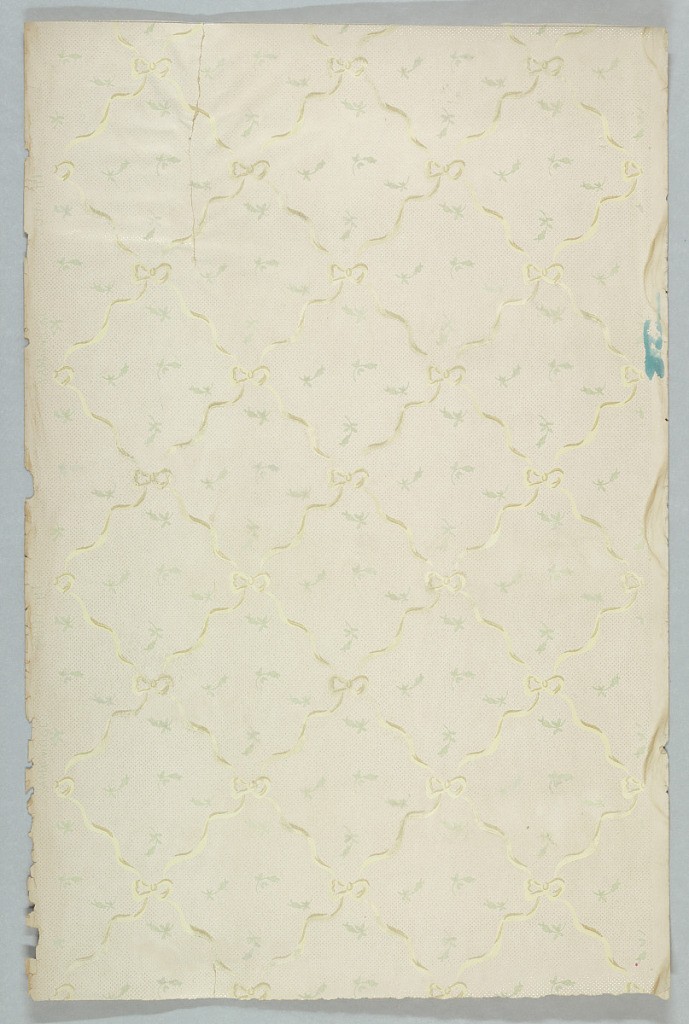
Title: Ceiling paper
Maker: Maxwell & Co., S.A., Chicago, Illinois, USA
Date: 1905–1915
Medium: Machine-printed paper, liquid mica
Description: Grid or trellis pattern formed by crossed ribbons with bow ties or knots at the intersection. Foliate sprigs in fill. Printed in yellow, green, and white mica on polka dot background.